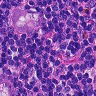
Metastatic tissue present: yes